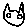
Label: cat